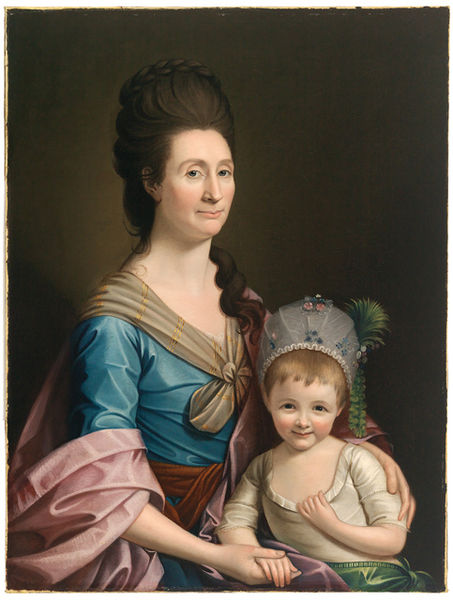
Titel: Mrs. Alexander Shearer and Child
Künstler: Matthew Pratt
Standort: Amherst (Massachusetts, USA)
Institution: Mead Art Museum, Amherst College
Schlagwörter: blue, crown, fringe, hands, hat, red, white, belt, dark, dark hair, dress, face, female, green, hair, lace, nose, old, painting, portrait, sitting, woman, gown, picture, pink, brown, palm, plant, feather, hand, mythology, background, ear, girl, head, lap, young, child, drapes, eyes, sash, shawl, color, purple, bonnet, chin, fabric, mother, mouth, realism, scarf, silk, curls, faces, smile, curl, drape, happy, love, satin, smiles, smiling, victorian, two people, royal, blush, brown hair, cape, cheeks, family, jesus, colorful, cloth, top, finger, fingers, beautiful, long hair, blue dress, baby, humans, mary, tan, forehead, kid, hold, bow, barock, retro, noses, daughter, image, wig, wealthy, infant, holding, braid, hairstyle, elizabeth, ivory, brunette, portret, mother and child, brows, curly, elizabethan, holding hands, innocence, acrylic, parent, vintage, proud, blushing, toddler, innocent, cute, mom, rennaissance, care, sheen, coiffure, chins, smiling child, innocnece, smilling, elegent, moeder kind, italiaans, drapey, 2 people, mother child dress hat long hair, mothter, chlid, bodie, downturned, lady with baby, jsjd, infaint, pirple, daugter